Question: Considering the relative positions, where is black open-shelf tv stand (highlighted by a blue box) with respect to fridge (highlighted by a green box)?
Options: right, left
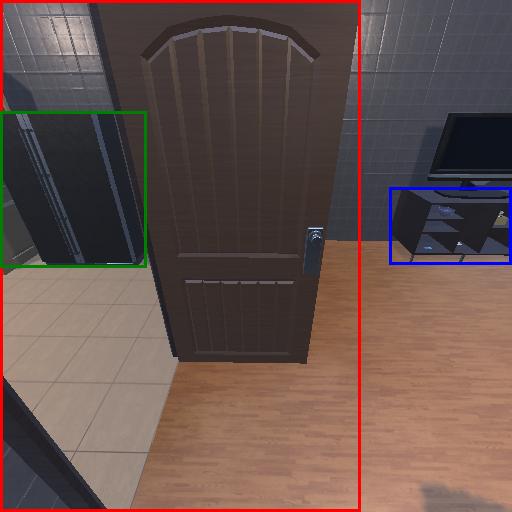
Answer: right